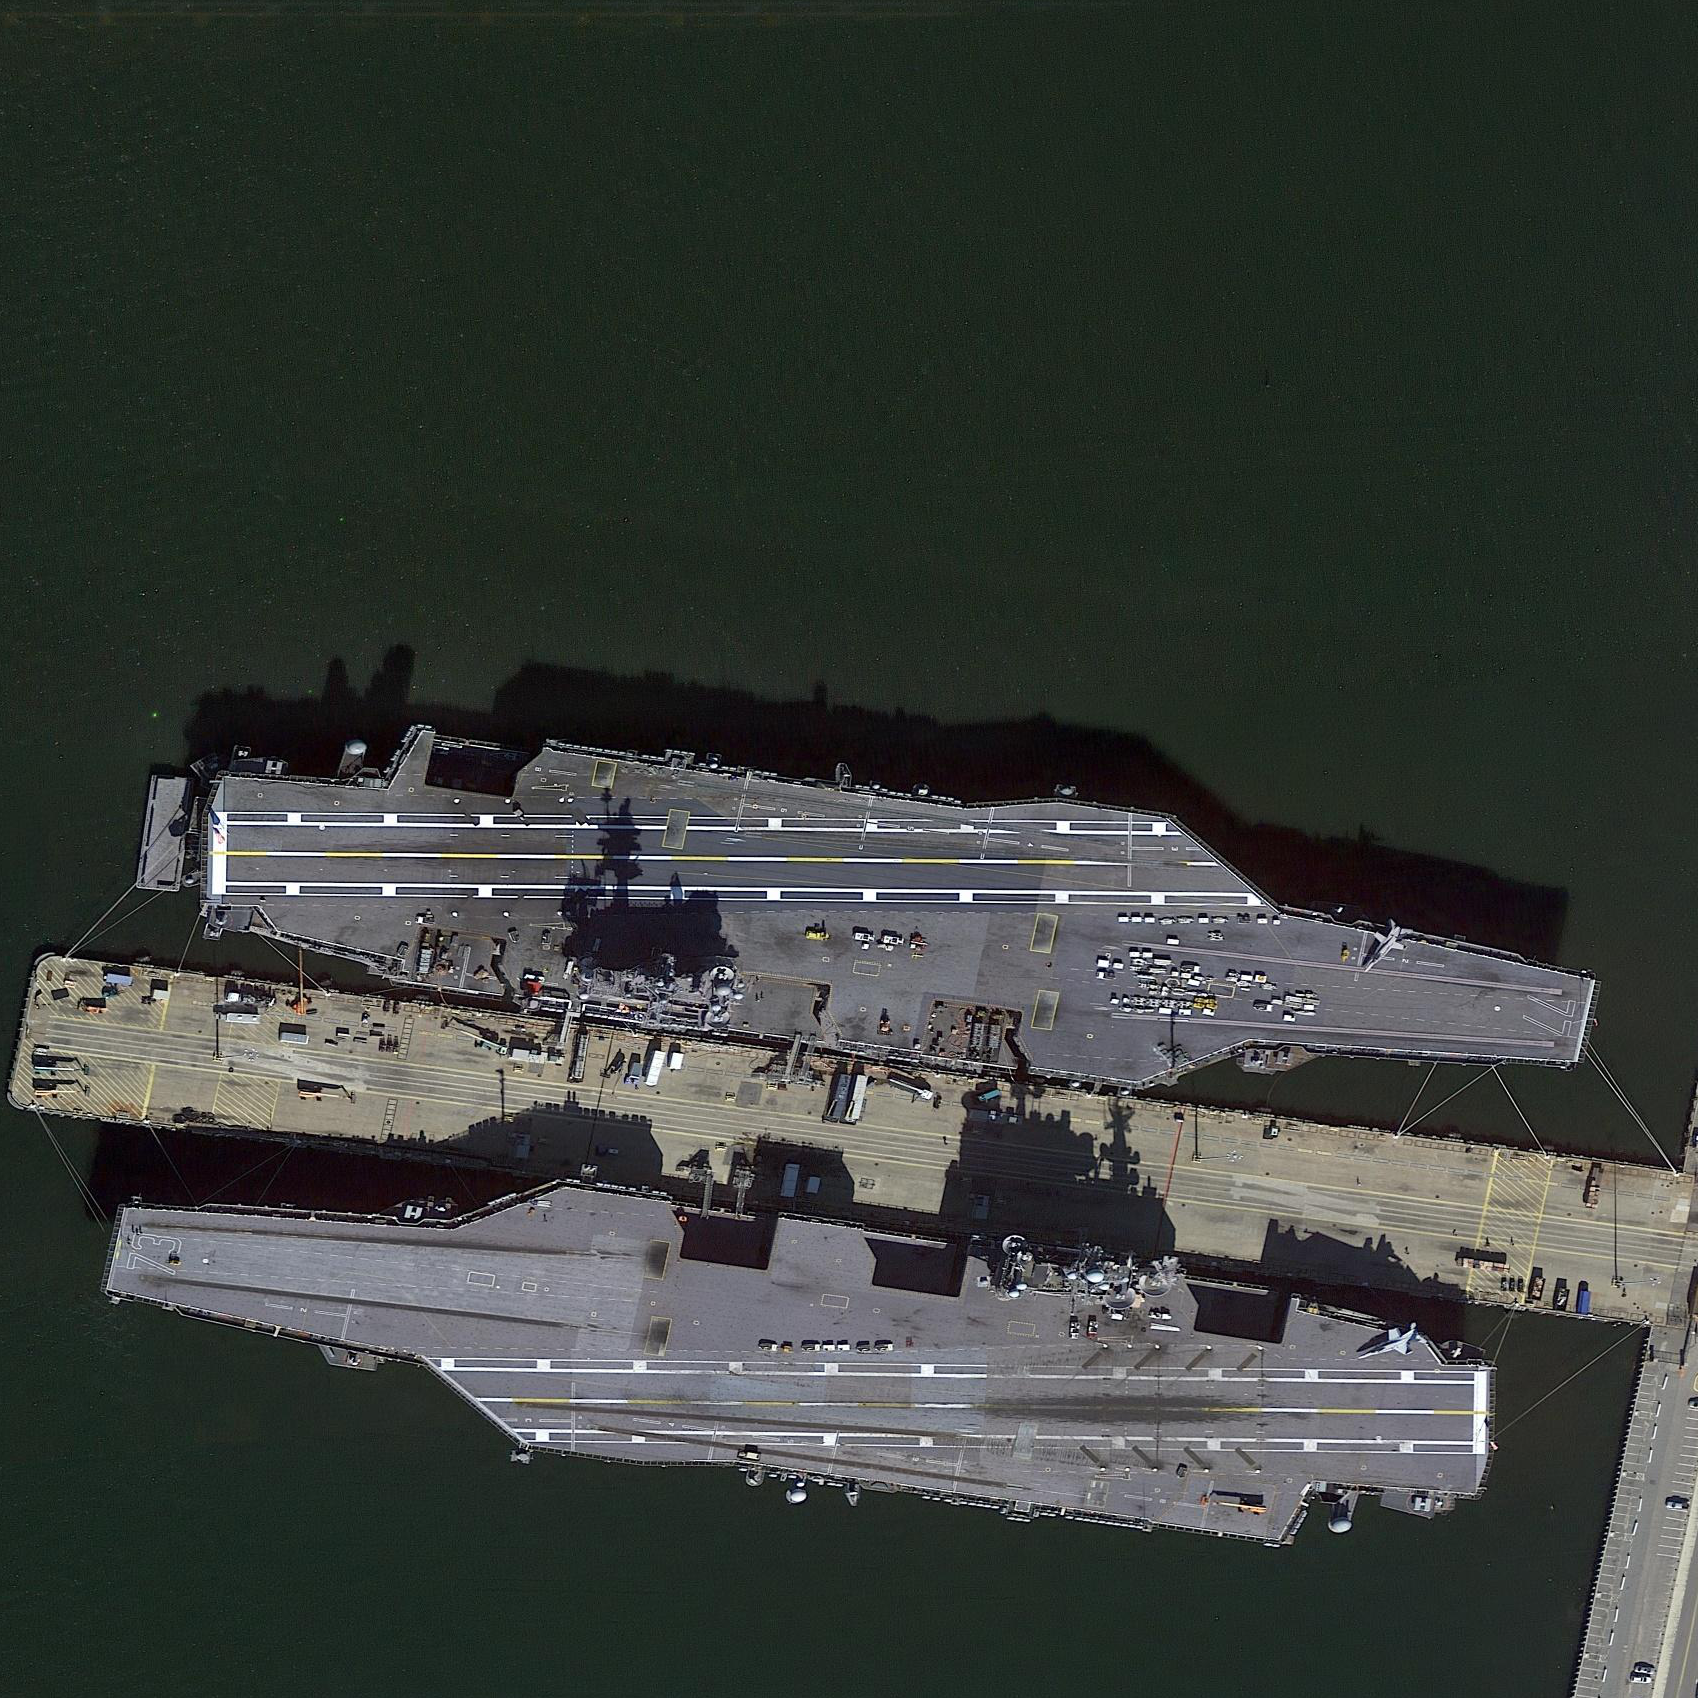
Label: aircraft_carrier